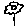
Label: flower